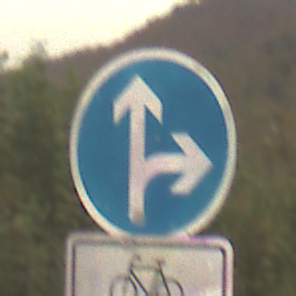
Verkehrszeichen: VorgeschriebeneFahrtrichtungGeradeausOderRechts
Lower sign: EinspurigeFahrzeugeFrei5
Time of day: SunriseSunset
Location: Outdoor (Nature)
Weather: PartlyCloudy
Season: NotSpecified
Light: Natural